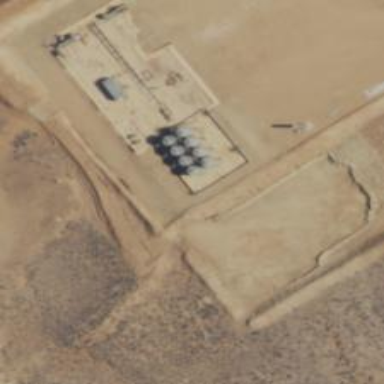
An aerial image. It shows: Storage tank that is man-made.